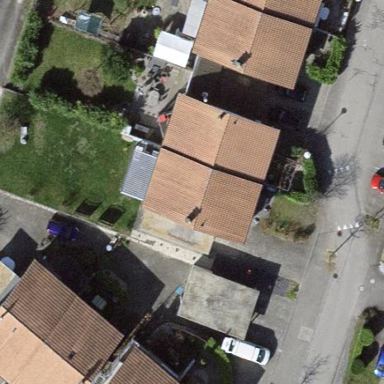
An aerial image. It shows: Semi-detached house.